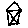
Label: house